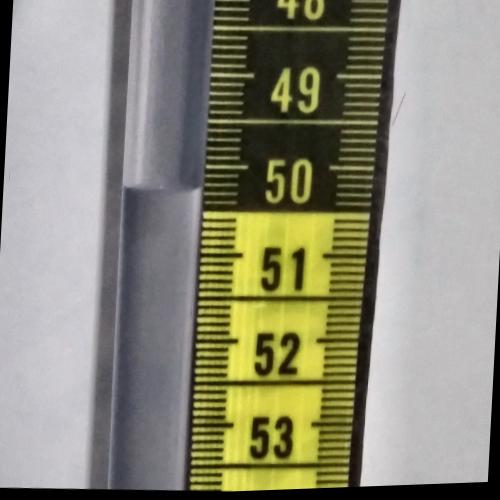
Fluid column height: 50.3 cm